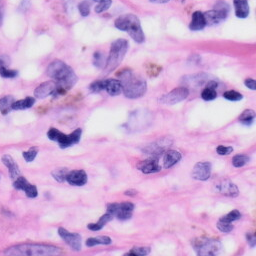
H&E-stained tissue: Skin